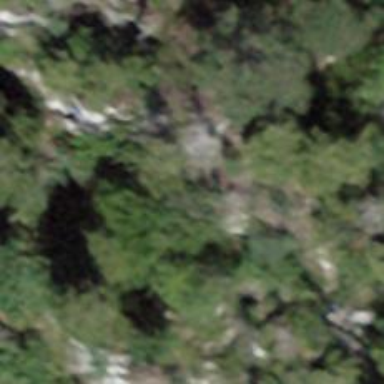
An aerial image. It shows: Natural cliff.